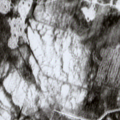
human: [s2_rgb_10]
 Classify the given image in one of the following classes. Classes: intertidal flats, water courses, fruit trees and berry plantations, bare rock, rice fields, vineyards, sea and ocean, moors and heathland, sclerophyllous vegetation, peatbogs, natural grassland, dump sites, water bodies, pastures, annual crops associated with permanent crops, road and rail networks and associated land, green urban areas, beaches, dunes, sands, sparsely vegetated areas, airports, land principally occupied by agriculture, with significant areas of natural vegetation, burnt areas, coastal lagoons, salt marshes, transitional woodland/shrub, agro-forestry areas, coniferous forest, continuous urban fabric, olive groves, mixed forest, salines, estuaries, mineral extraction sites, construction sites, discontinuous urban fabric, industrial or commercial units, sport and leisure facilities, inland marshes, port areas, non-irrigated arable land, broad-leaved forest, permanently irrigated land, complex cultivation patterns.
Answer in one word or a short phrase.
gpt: coniferous forest, mixed forest, transitional woodland/shrub, peatbogs